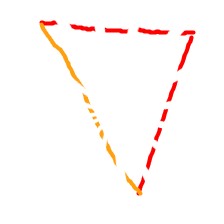
Shape: triangle